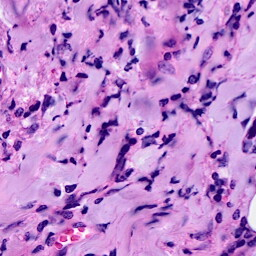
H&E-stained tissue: Breast